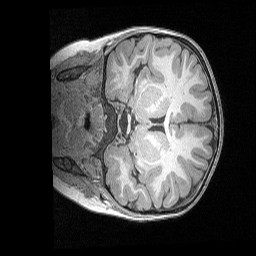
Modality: T1w
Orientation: coronal
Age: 5
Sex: female
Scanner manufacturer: siemens
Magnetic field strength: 3 T
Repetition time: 2.53 s
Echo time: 0.00164 s